Question: I want to align a ImageView to right(End) side of it's parent layout, Which is compulsory LinearLayout. It is also not recommended to use RelativeLayout anywhere. As shown in below Image, the highlighted image should be right side of the screen. And without using RelativeLayout. Thanks in Advance.

Below is My Activity_Main.xml code
'''
<LinearLayout xmlns:android="http://schemas.android.com/apk/res/android"
xmlns:tools="http://schemas.android.com/tools"
android:layout_width="match_parent"
android:layout_height="match_parent"
android:orientation="vertical"
android:weightSum="4"
tools:context="com.PinchZoom.pinchzoomexampletwo.MainActivity" >
<LinearLayout
android:layout_width="fill_parent"
android:layout_height="wrap_content"
android:layout_weight="0.5"
android:gravity="center_vertical"
android:orientation="horizontal" >
<ImageView
android:id="@+id/img_back"
android:layout_width="wrap_content"
android:layout_height="wrap_content"
android:contentDescription="@string/img_back_description"
android:src="@drawable/back_icon" />
<TextView
android:id="@+id/txt_app_name"
android:layout_width="wrap_content"
android:layout_height="wrap_content"
android:text="@string/txt_app_name" />
<ImageView
android:id="@+id/img_menu"
android:layout_width="wrap_content"
android:layout_height="wrap_content"
android:contentDescription="@string/img_menu_description"
android:src="@drawable/menu_icon" />
</LinearLayout>
<LinearLayout
android:layout_width="fill_parent"
android:layout_height="wrap_content"
android:layout_weight="3"
android:orientation="horizontal"
android:weightSum="2" >
<com.PinchZoom.pinchzoomexampletwo.TouchImageView
android:id="@+id/img_to_be_zoomed"
android:layout_width="wrap_content"
android:layout_height="fill_parent"
android:layout_weight="1"
android:src="@drawable/img" >
</com.PinchZoom.pinchzoomexampletwo.TouchImageView>
<com.PinchZoom.pinchzoomexampletwo.TouchImageView
android:id="@+id/img_to_be_zoomed_mirror"
android:layout_width="wrap_content"
android:layout_height="fill_parent"
android:layout_weight="1"
android:src="@drawable/img" >
</com.PinchZoom.pinchzoomexampletwo.TouchImageView>
</LinearLayout>
<LinearLayout
android:layout_width="fill_parent"
android:layout_height="wrap_content"
android:layout_weight="0.5"
android:gravity="center_vertical"
android:orientation="horizontal" >
<TextView
android:layout_width="fill_parent"
android:layout_height="wrap_content"
android:gravity="center_horizontal"
android:text="@string/txt_view_top" />
</LinearLayout>
<LinearLayout
android:layout_width="fill_parent"
android:layout_height="wrap_content"
android:layout_weight="0.25"
android:gravity="center"
android:orientation="horizontal" >
<Button
android:id="@+id/btn_gallery"
android:layout_width="wrap_content"
android:layout_height="wrap_content"
android:text="@string/btn_label_gallery" />
</LinearLayout>
</LinearLayout>
'''
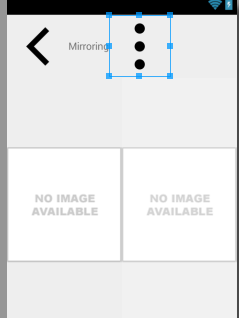
Answer: Try this way and change as you want to put that.
change in 'layout_weight' until you not get which you want. i hope this will help u more.
'''
<LinearLayout
android:layout_width="fill_parent"
android:layout_height="wrap_content"
android:gravity="center_vertical"
android:orientation="horizontal" >
<ImageView
android:id="@+id/img_back"
android:layout_width="wrap_content"
android:layout_height="wrap_content"
android:layout_weight="0.5"
android:contentDescription="@string/img_back_description"
android:src="@drawable/back_icon" />
<TextView
android:id="@+id/txt_app_name"
android:layout_width="wrap_content"
android:layout_height="wrap_content"
android:layout_weight="1"
android:text="@string/txt_app_name" />
<ImageView
android:id="@+id/img_menu"
android:layout_width="wrap_content"
android:layout_height="wrap_content"
android:layout_weight="0.5"
android:contentDescription="@string/img_menu_description"
android:src="@drawable/menu_icon" />
</LinearLayout>
'''
Happy Codeing